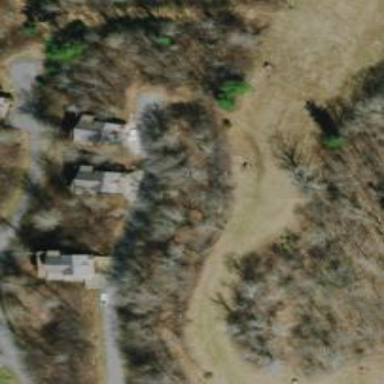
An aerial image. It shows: Intermediate-level path.